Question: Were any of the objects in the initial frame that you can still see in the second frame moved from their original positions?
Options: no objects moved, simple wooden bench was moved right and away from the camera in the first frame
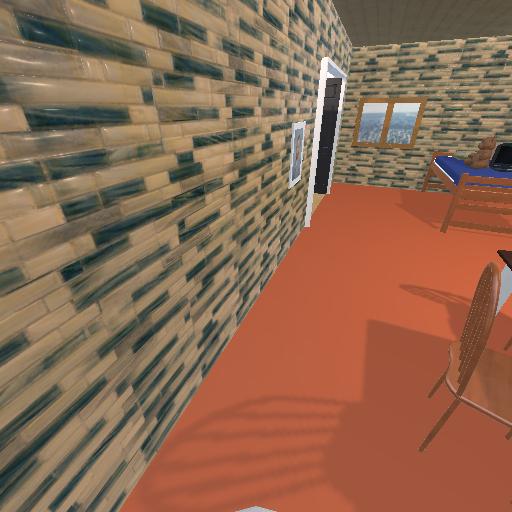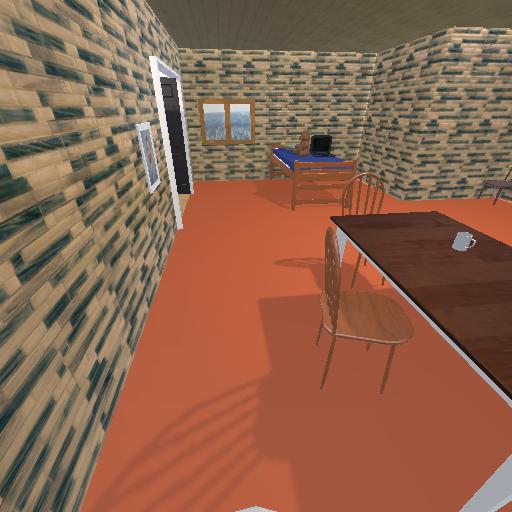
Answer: no objects moved